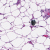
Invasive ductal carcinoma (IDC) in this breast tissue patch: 1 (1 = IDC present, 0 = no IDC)